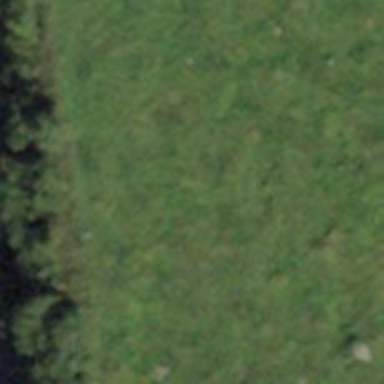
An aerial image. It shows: Beautiful meadow.